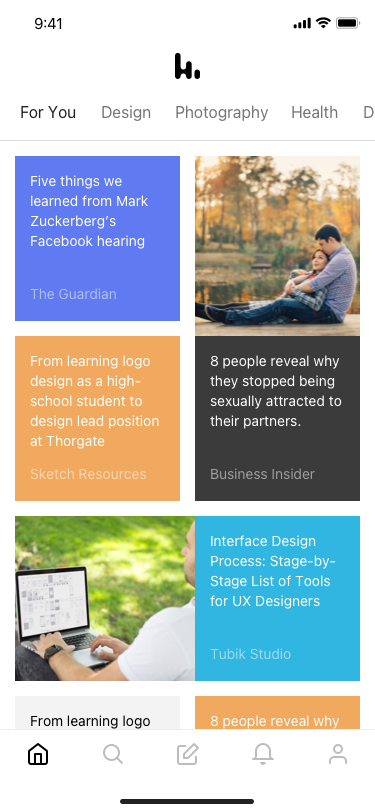
Text in this UI design:
Tubik Studio
Interface Design Process: Stage-by-Stage List of Tools for UX Designers
Sketch Resources
From learning logo design as a high-school student to design lead position at Thorgate
Business Insider
8 people reveal why they stopped being sexually attracted to their partners.
The Guardian
Five things we learned from Mark Zuckerberg’s Facebook hearing
For You
Design
Photography
Health
Dramas